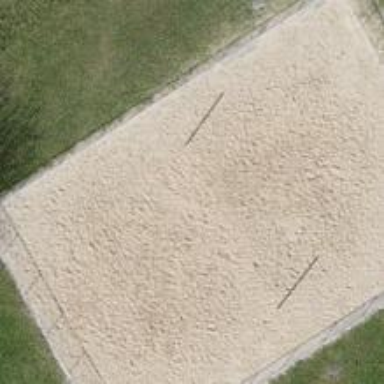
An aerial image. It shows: Sandy pitch designated for beach volleyball.